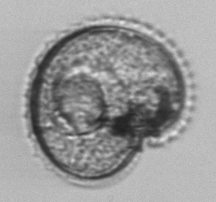
Label: Protoperidinium